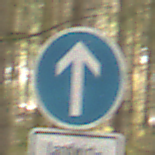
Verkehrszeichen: VorgeschriebeneFahrtrichtungGeradeaus
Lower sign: BesondereFahrzeugeUndTransportgueter6
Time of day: MorningAfternoon
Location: Outdoor (Nature)
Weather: Overcast
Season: Winter
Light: Natural